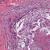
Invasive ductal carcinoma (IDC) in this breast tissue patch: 0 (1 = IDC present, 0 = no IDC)